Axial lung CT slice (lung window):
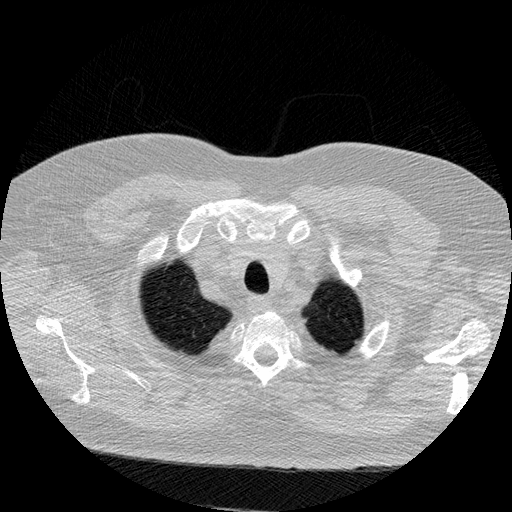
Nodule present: no